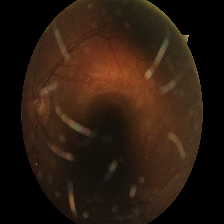
Diabetic retinopathy grade: Moderate